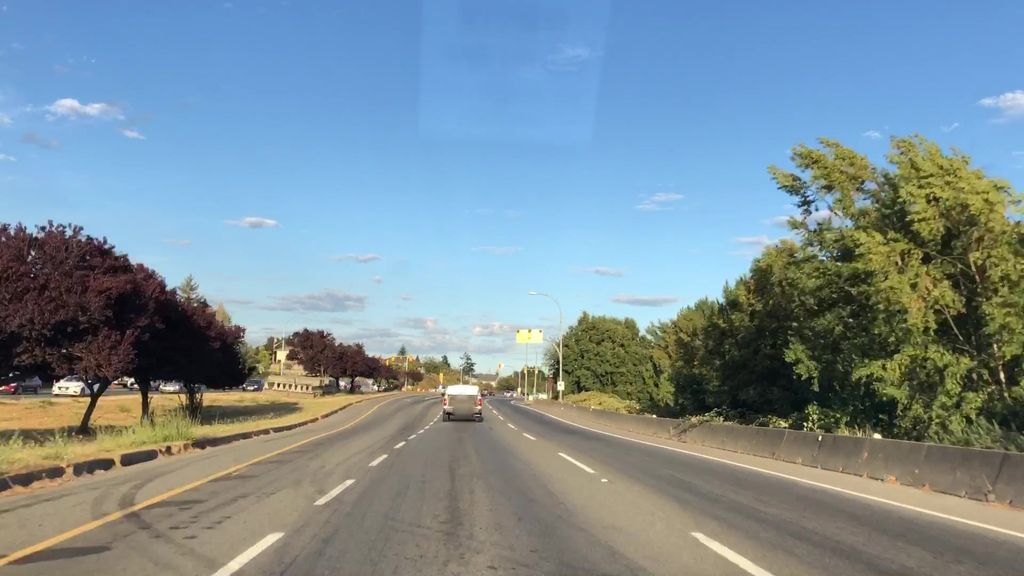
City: victoria